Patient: sex F, age 35
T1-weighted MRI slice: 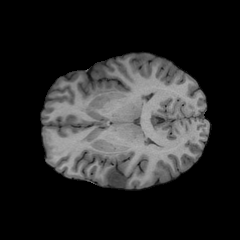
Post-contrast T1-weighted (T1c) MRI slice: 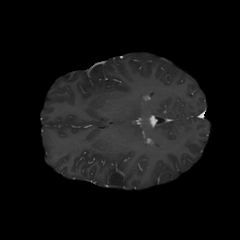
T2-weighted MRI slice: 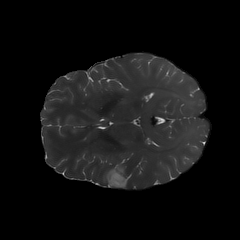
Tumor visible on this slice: yes
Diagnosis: Oligodendroglioma, IDH-mutant, 1p/19q-codeleted
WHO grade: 2